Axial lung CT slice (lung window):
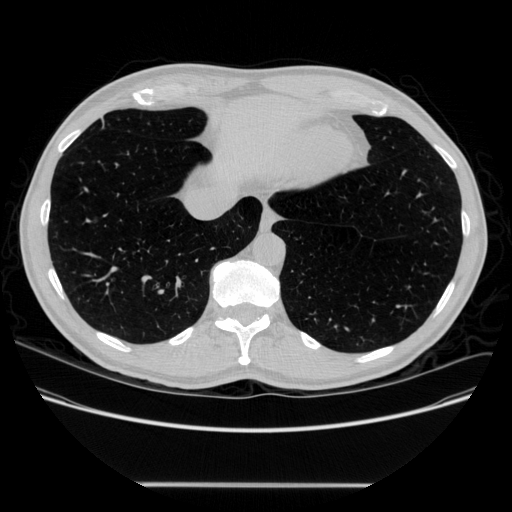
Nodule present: no